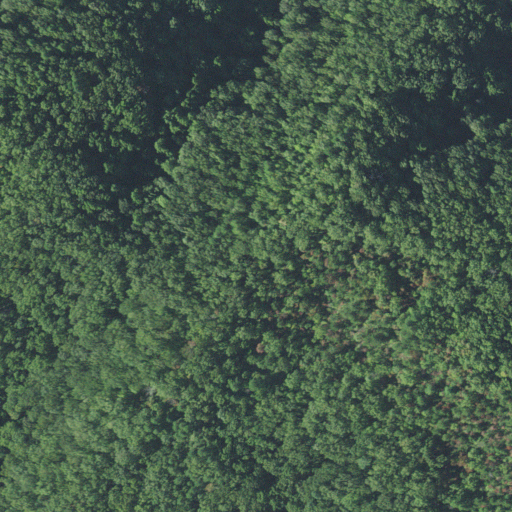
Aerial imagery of mountain in North Carolina named Piney Mountain containing deciduous forest and mixed forest